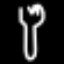
Label: fork